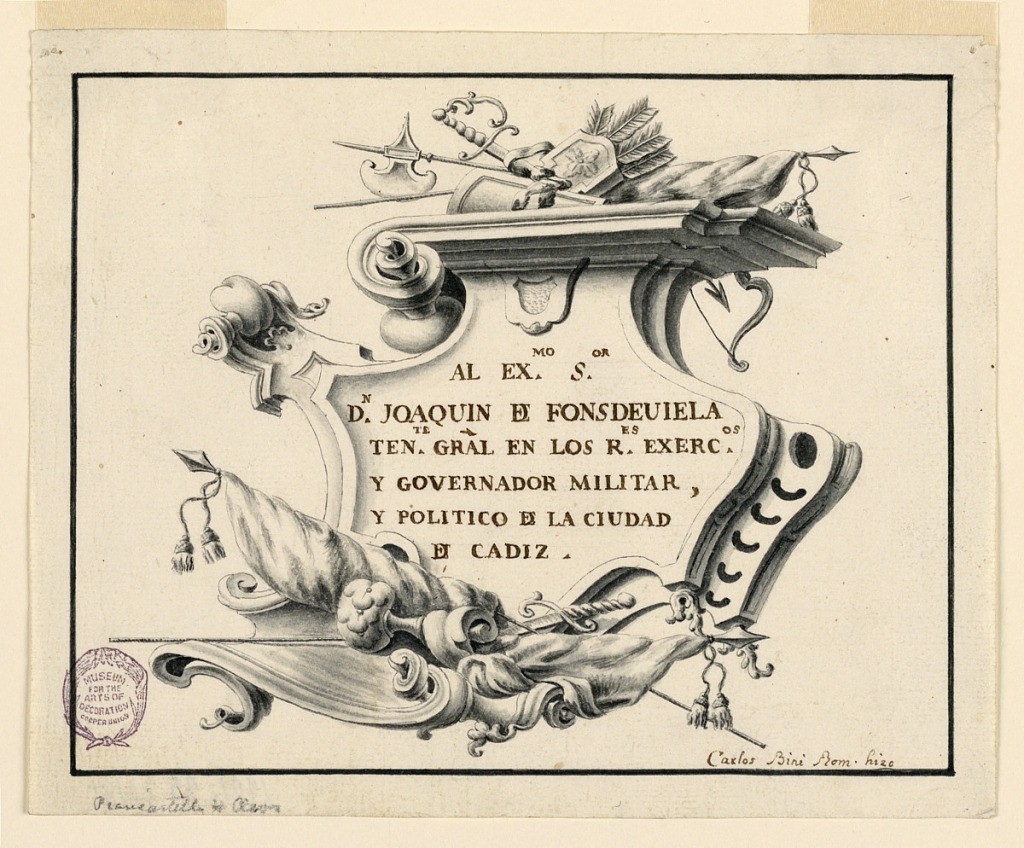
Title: An escutcheon, with a dedication
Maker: Carlos Bini
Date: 1750–75
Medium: pen and ink, brush and glack and gray watercolor, black chalk on paper.
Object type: Drawing
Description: A stone tablet is in front of another, with stucco forms at edges. Above is a straight entablature, with stucco scrolls at left.  Above it lies a trophy of arms; others lie upon the lower scrolls. Written on tablet:
"AL EXMO SOR/ DN JOAQUIN DE FONSEUIELA/ TENTE GRAL EN LOS RES EXERCOS/ GOVERNADOR MILITAR/ Y POLITICO DE LA CUIDAD/ DE CADIZ."